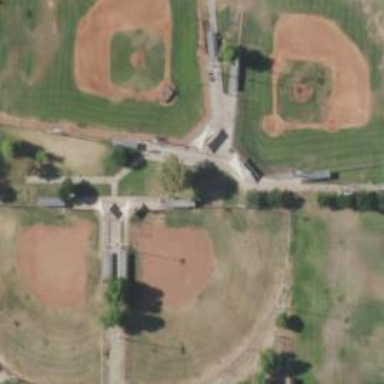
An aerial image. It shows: Softball pitch for baseball.